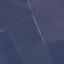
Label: AnnualCrop